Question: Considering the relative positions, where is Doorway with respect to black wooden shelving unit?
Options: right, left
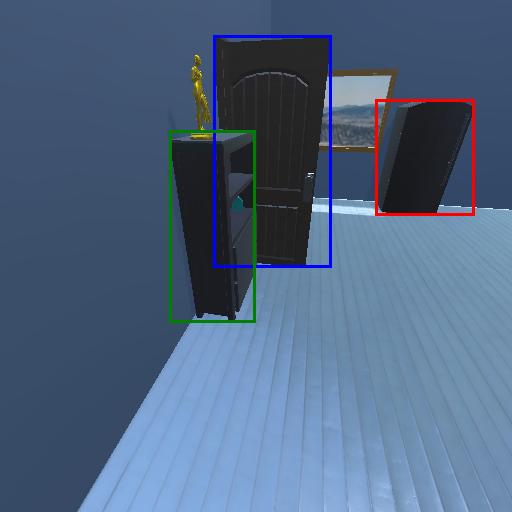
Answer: right